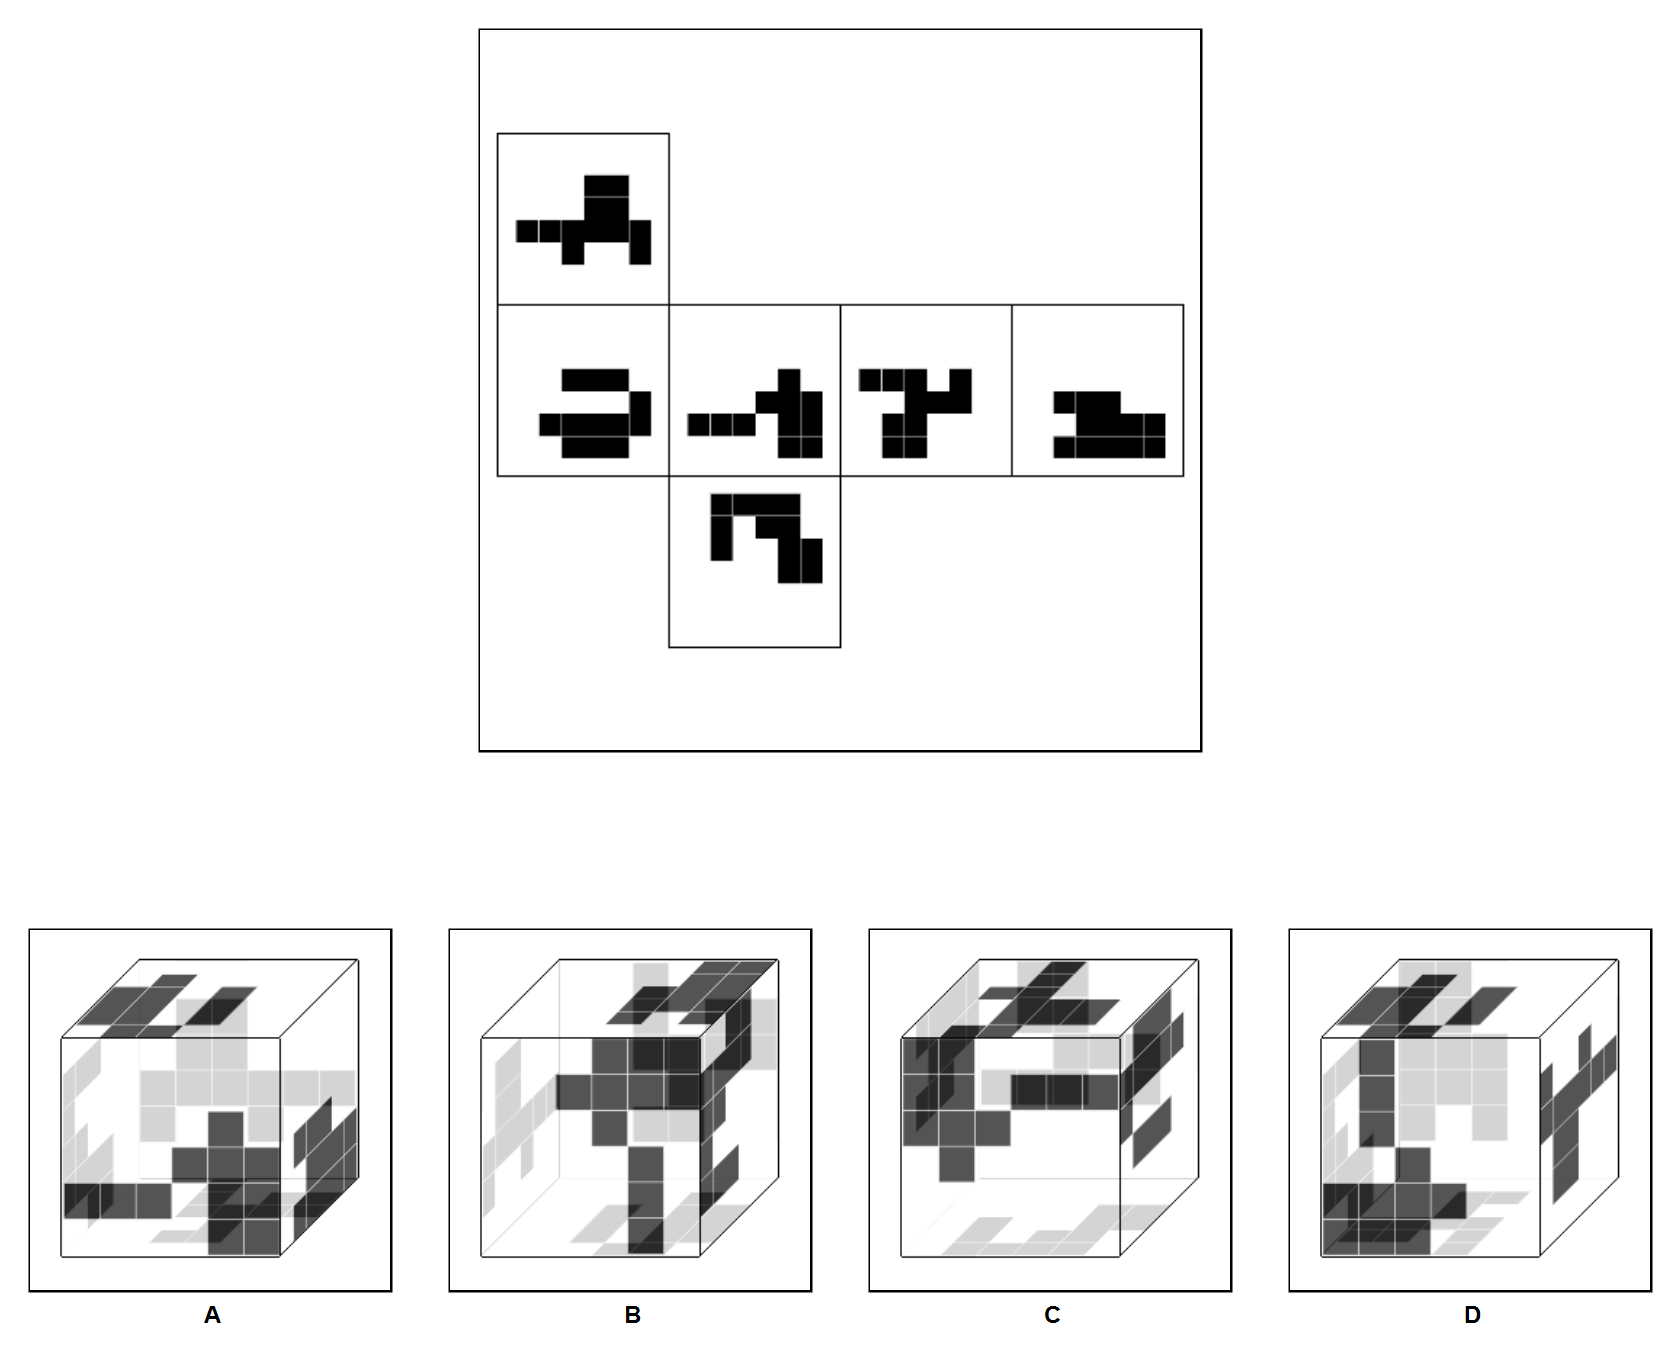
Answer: D